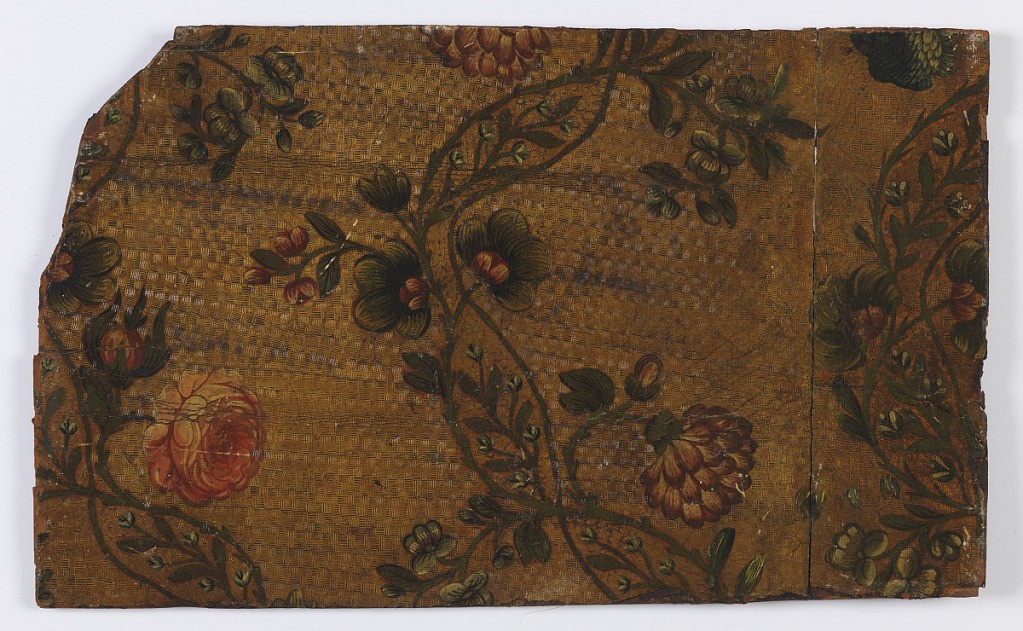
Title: Sidewall
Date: ca. 1750
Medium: stamped leather, silvered, varnished, and painted
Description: Diapered field, varnished silver; foliage in green, flowers in green and blue (Louis XV painted leather)